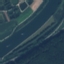
Land use / land cover class: River